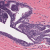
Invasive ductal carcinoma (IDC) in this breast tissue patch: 0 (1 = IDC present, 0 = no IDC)